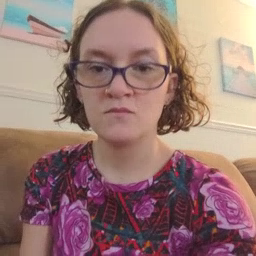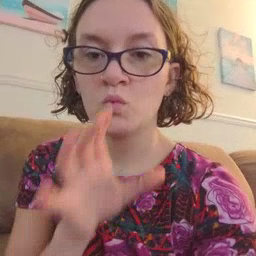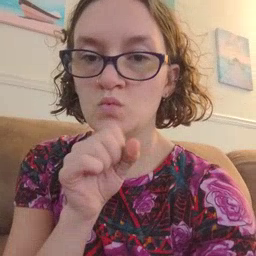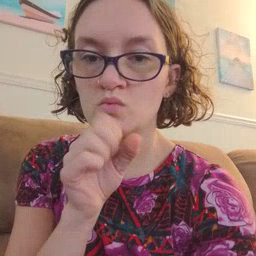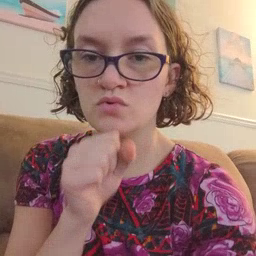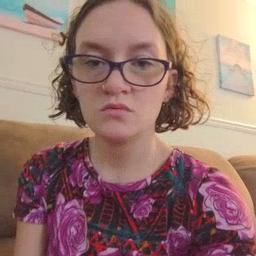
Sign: orange